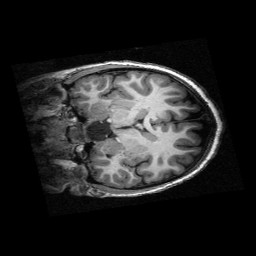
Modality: T1w
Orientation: coronal
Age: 9
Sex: female
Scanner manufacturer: siemens
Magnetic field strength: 3 T
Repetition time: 2.3 s
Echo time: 0.00336 s